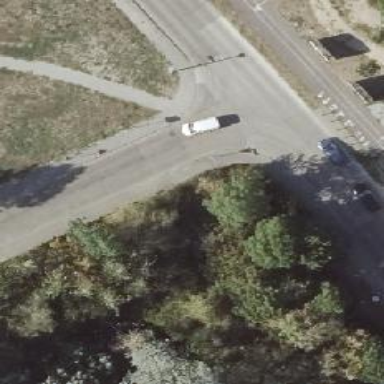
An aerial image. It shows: Residential road with separate sidewalks on both sides. The road surface is asphalt.